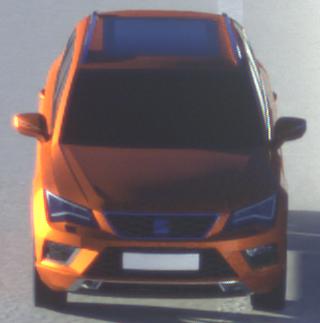
Make: SEAT
Model: Ateca 1.0 TSI Ecomotive
Detailed model: Ateca (5FP)
Model produced from: 2016/08
Model produced until: 2018/08
Doors: 5
Color: orange
Road condition: dry road
Daytime: sunrise or sunset
Contrast: high contrast